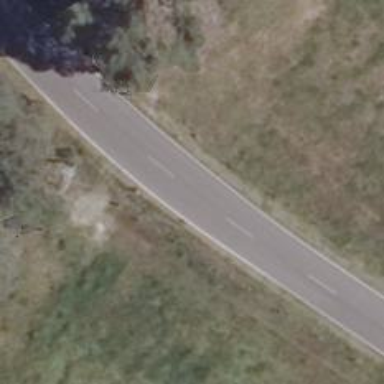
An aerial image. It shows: Tertiary road with asphalt surface.